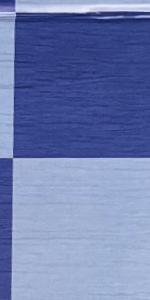
Label: Empty